Interaction volume radius: 5 \u00c5
Interaction volume height: 10 \u00c5
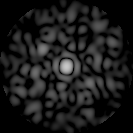
Disorder parameter: 0.8297